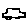
Label: car